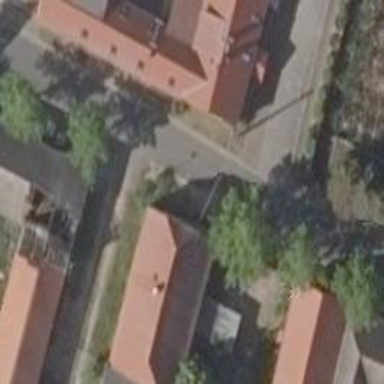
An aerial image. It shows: Alleyway designated as service road.